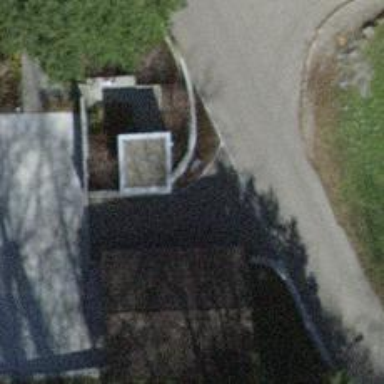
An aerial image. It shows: Gate.